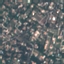
Land use / land cover class: Residential